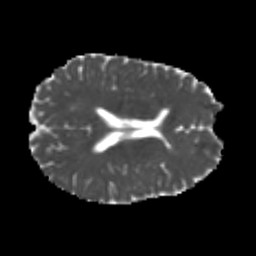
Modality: MD
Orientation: axial
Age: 21
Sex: male
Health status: healthy
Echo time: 0.074 s